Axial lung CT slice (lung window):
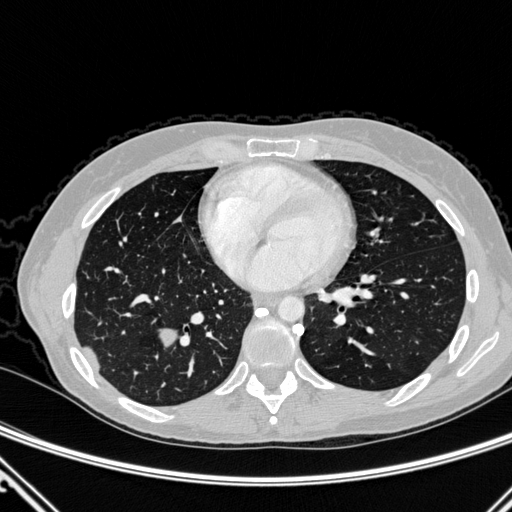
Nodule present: yes
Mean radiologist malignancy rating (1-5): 4.25